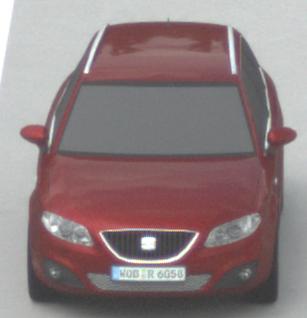
Make: SEAT
Model: Exeo ST 1.6
Detailed model: Exeo (3R) ST
Model produced from: 2010/05
Model produced until: 2010/08
Doors: 5
Color: red
Road condition: dry road
Daytime: morning or afternoon
Contrast: low contrast